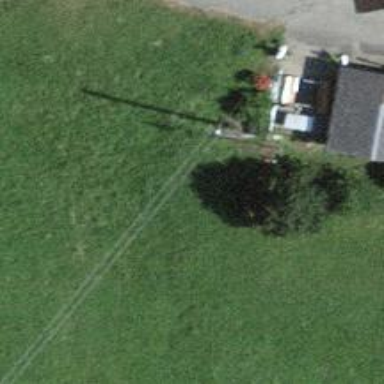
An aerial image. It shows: Utility pole in the area.